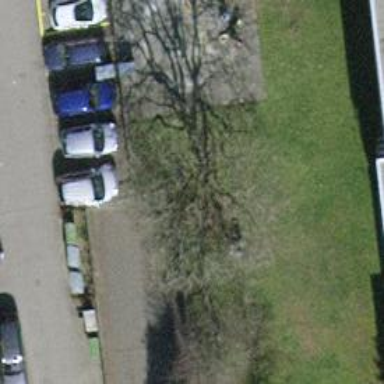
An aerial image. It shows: Parking area.